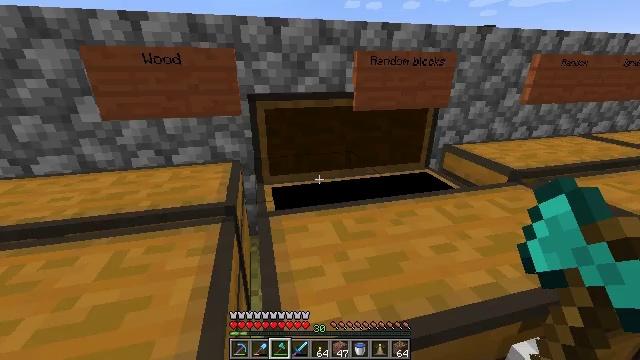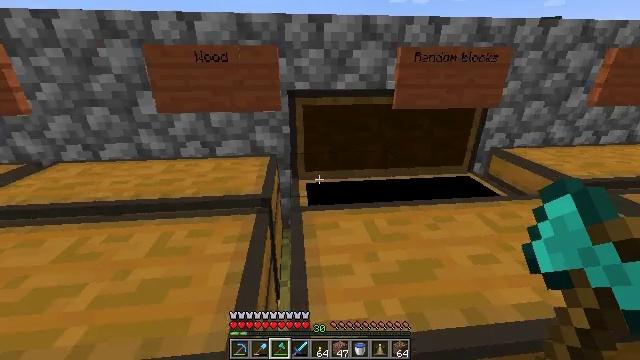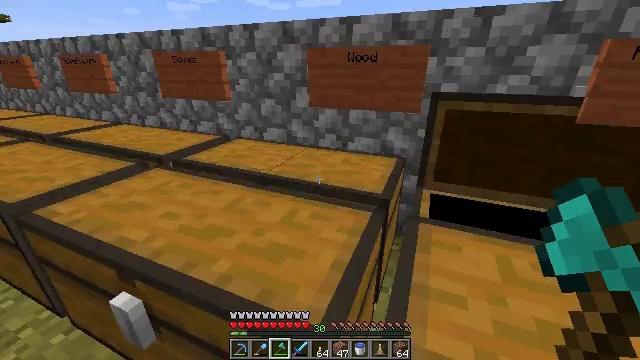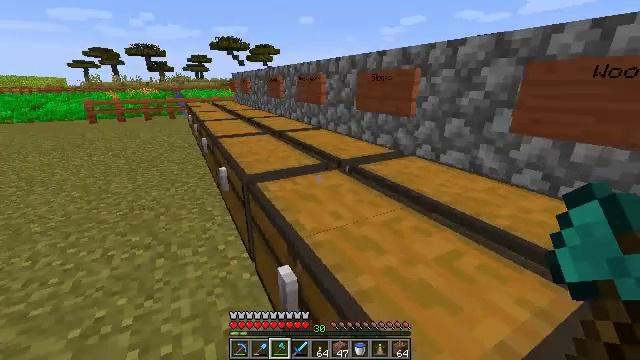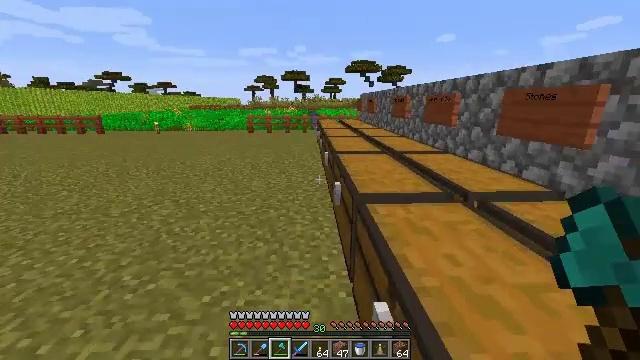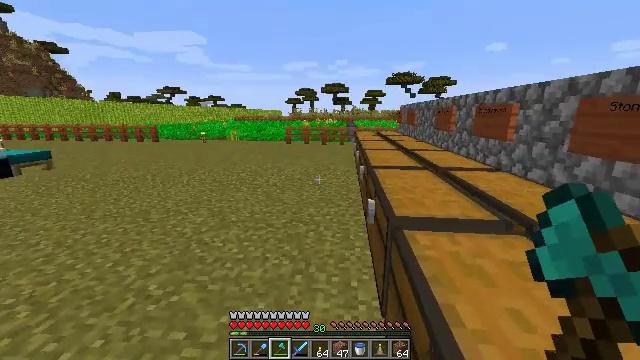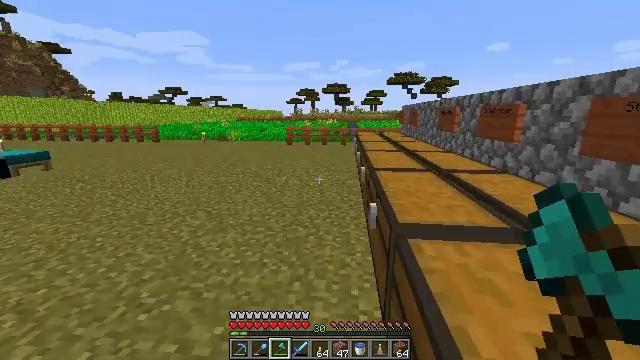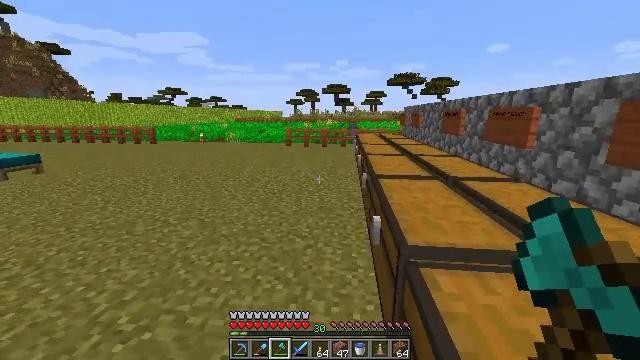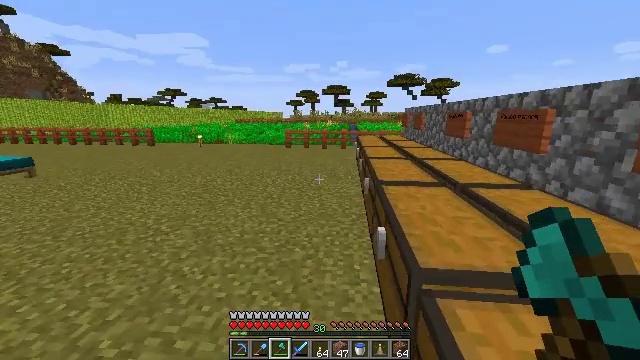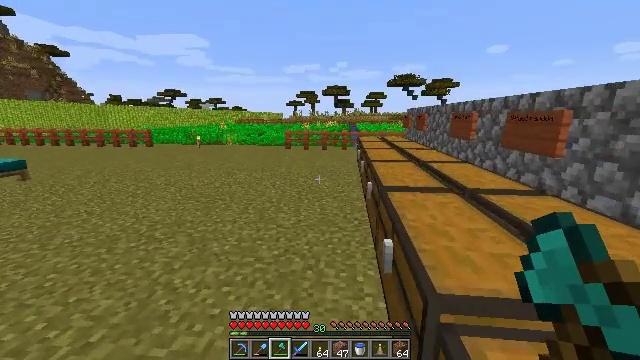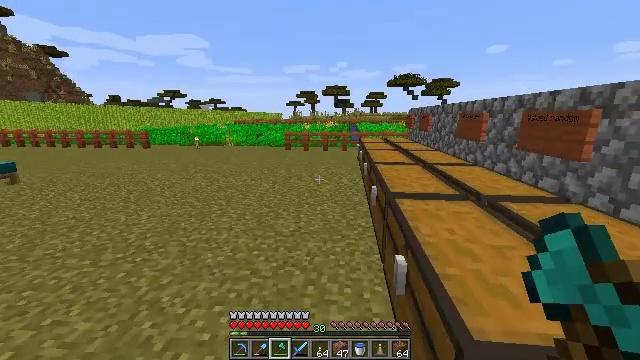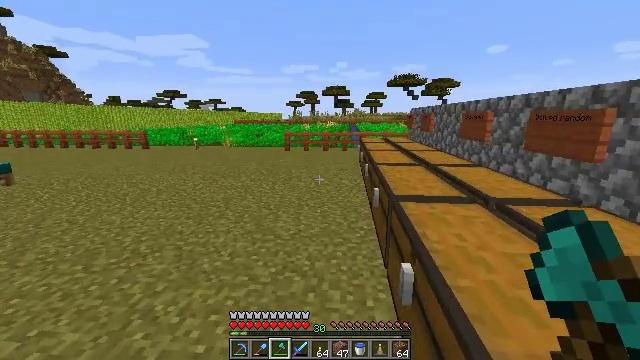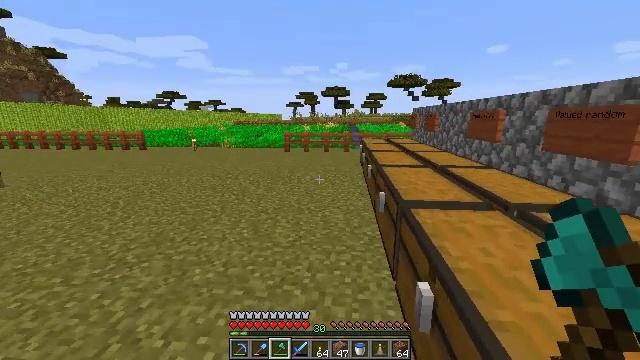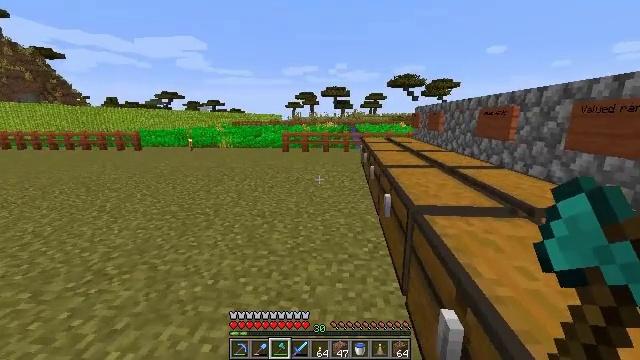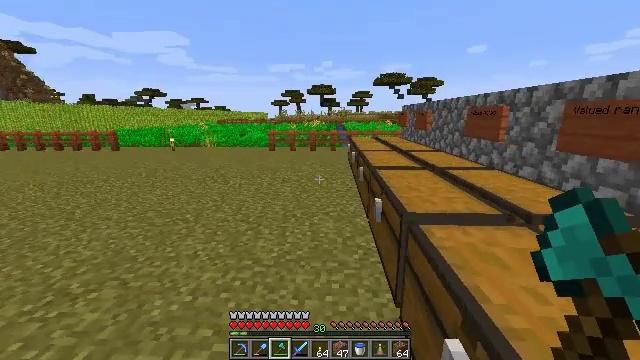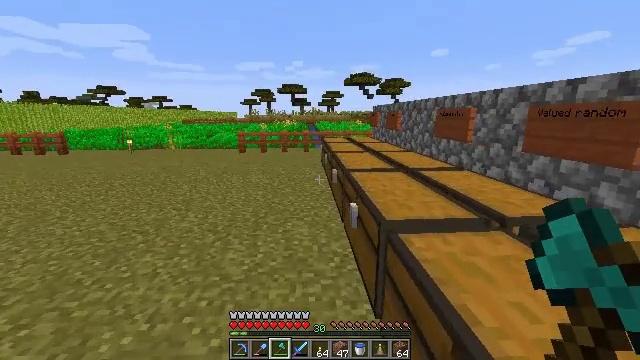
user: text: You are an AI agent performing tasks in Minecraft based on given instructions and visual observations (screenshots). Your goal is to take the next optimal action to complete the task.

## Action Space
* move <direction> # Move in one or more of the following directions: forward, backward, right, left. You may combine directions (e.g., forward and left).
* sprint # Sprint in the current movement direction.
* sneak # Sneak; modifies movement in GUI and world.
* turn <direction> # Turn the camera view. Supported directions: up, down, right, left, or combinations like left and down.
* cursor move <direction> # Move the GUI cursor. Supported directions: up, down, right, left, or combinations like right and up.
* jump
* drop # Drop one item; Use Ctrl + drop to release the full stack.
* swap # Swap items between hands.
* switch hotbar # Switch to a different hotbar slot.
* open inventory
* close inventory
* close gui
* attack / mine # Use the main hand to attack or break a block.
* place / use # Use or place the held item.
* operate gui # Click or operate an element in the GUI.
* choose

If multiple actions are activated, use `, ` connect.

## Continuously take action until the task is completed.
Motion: motion action
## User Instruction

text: Craft a diamond hoe.
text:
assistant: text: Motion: turn left
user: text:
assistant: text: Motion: turn left
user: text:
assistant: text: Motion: move forward, turn left and up
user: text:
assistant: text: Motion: move forward, turn left and up
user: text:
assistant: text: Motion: move forward, turn left and up
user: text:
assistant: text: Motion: move forward
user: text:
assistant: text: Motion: move forward
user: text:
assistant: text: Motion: move forward
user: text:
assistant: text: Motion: move forward
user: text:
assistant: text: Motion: move forward
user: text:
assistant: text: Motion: move forward
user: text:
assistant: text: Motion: move forward
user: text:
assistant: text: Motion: move forward
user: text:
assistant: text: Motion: move forward, turn right
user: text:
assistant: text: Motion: move forward, turn right
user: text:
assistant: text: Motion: move forward, turn right
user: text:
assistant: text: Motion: move forward, turn right
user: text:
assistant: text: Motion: move forward and move left, turn right
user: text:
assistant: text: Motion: move forward and move left, turn right
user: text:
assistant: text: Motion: move forward and move left, turn right
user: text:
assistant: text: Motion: move forward and move left, turn right
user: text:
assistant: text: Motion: move forward and move left, turn right
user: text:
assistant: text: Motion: move forward and move left, turn right
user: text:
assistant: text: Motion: move forward and move left, turn right
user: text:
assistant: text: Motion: move forward and move left, turn right
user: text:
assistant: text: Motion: move forward and move left, turn right
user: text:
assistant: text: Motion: move forward and move left
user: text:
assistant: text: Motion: move forward and move left, use / place
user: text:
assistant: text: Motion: move forward and move left, use / place
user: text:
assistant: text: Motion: use / place